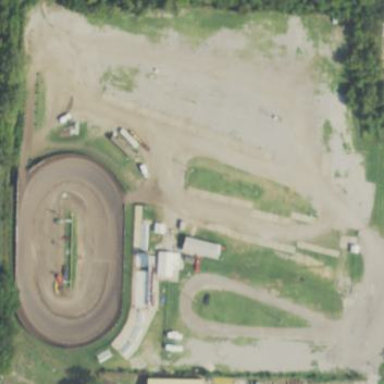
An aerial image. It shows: Raceway area.